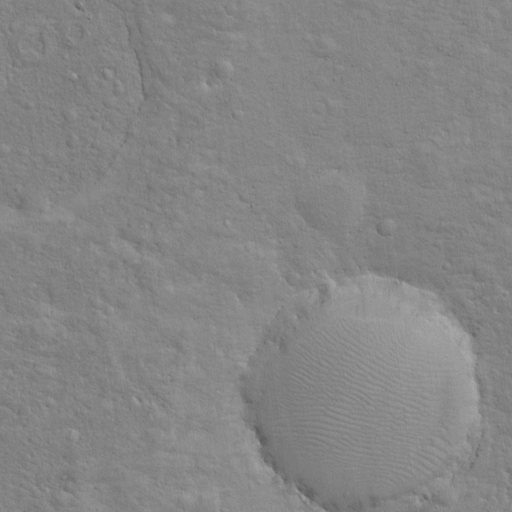
Classes present: Background